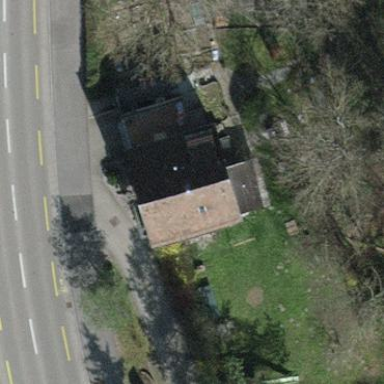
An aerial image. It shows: Detached building with gabled roof.